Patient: sex F, age 26
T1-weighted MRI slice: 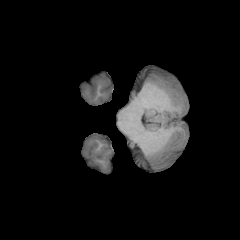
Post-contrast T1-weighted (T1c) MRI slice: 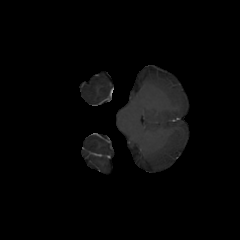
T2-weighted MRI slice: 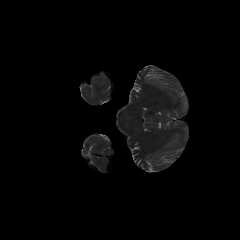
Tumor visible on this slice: no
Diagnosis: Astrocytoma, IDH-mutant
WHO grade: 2